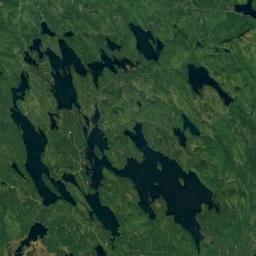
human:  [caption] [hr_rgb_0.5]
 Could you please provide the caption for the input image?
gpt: The blue lake in a wetland is covered by large swaths of dense vegetation .

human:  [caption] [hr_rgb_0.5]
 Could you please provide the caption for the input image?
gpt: There are small ponds in the middle of this wetland  , and the color of the water looks almost black .

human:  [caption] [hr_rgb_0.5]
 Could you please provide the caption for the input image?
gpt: There are numerous different areas of water in the middle of the wetlands .

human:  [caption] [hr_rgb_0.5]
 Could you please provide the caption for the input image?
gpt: The wetland consists of green plants and water .

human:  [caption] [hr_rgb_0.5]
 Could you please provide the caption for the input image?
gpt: There are some water areas on the wetland .